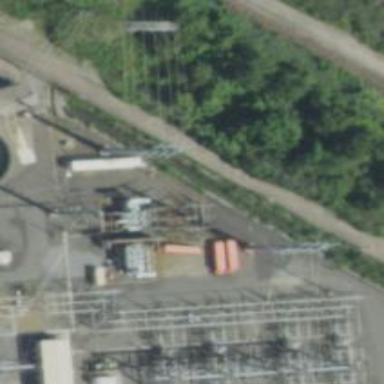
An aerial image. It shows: Power tower.